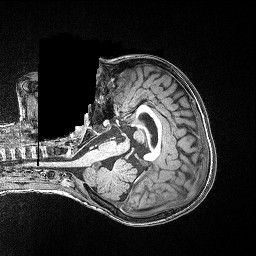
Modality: T1w
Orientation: axial